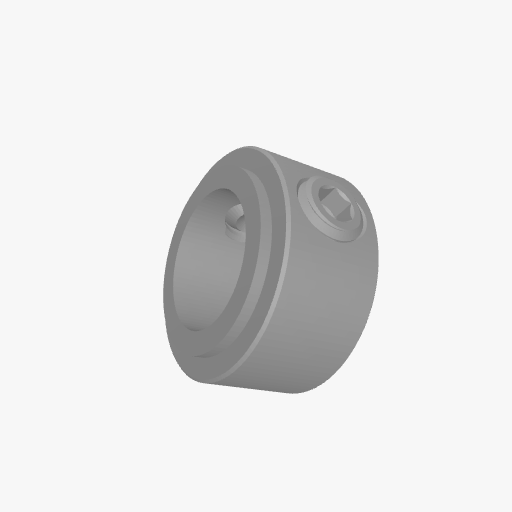
Part: SetScrewCollar12ID